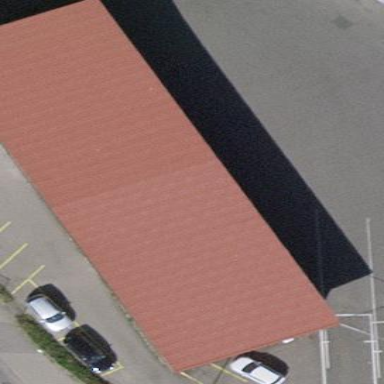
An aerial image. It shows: Group of garages.